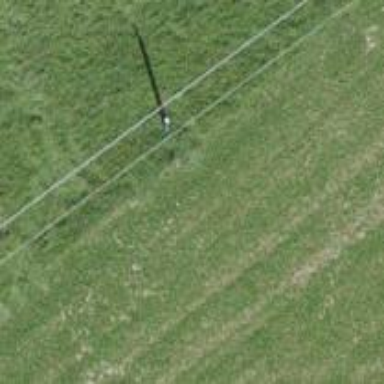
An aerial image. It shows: Power pole.